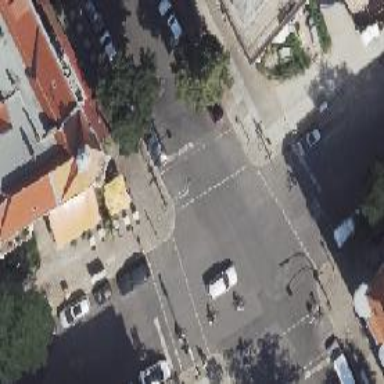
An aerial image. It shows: Road with traffic signals controlling the flow of traffic.